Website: apple
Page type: billing-address
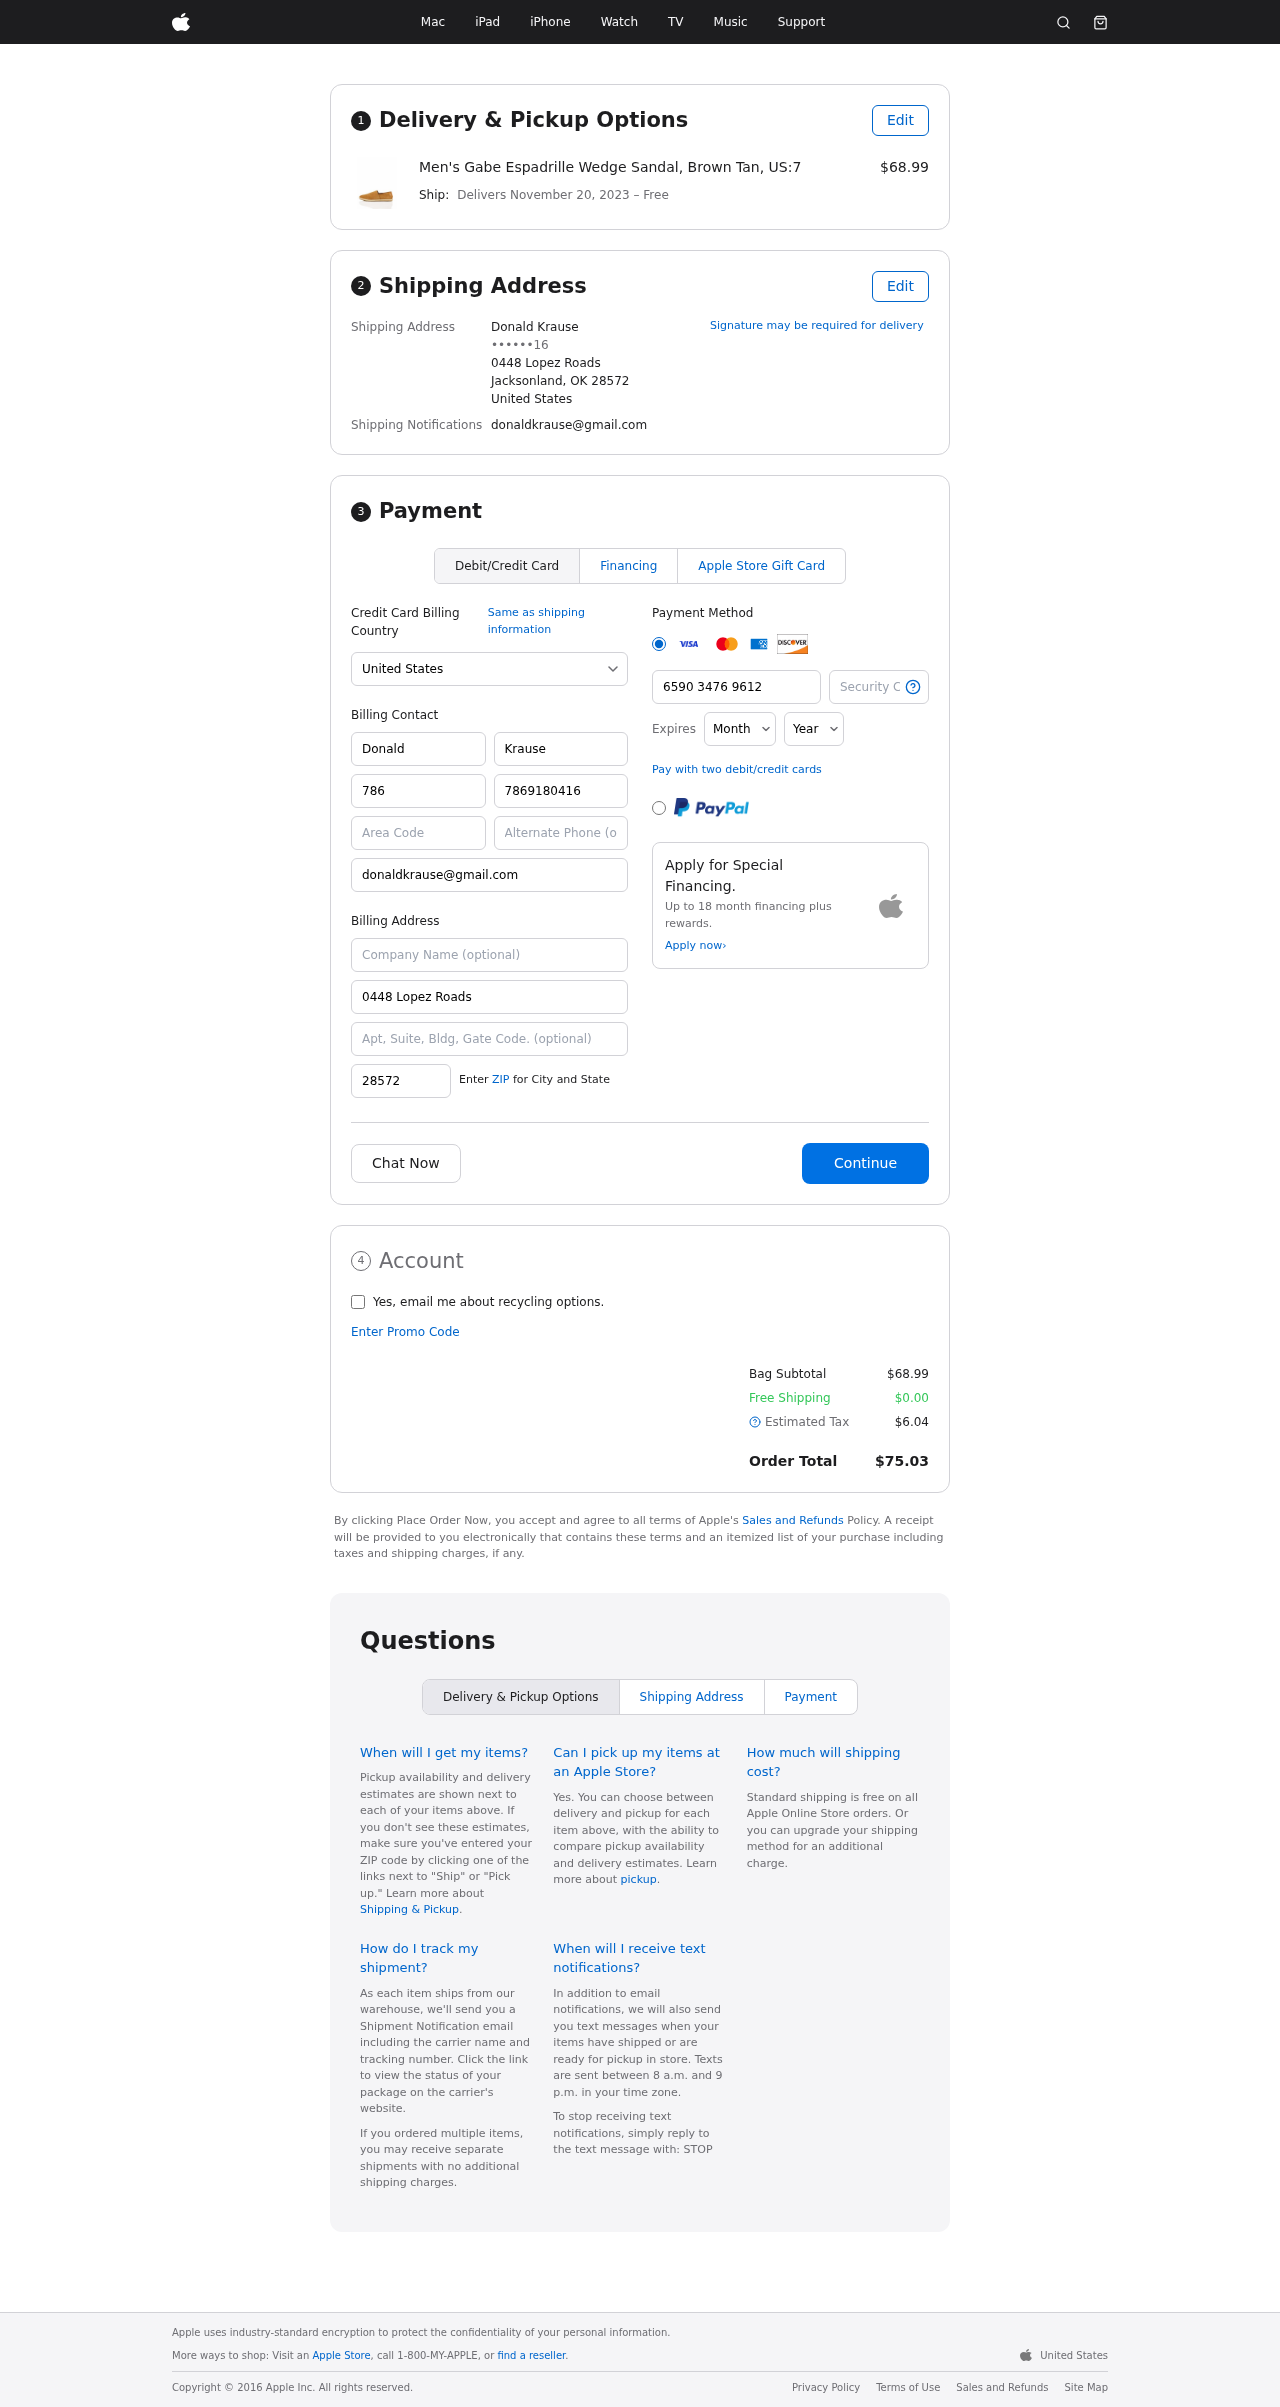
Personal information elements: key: PII_CARD_CVV
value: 576
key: PII_CARD_EXPIRY_MONTH
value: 09
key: PII_CARD_EXPIRY_YEAR
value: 27
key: PII_CARD_NUMBER
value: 6590 3476 9612 3106
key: PII_CITY_STATE_ZIP
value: Jacksonland, OK 28572
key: PII_COUNTRY
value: United States
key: PII_EMAIL
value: donaldkrause@gmail.com
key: PII_FULLNAME
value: Donald Krause
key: PII_STREET
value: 0448 Lopez Roads
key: PII_PHONE_MASKED
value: ••••••16
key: PII_BILLING_FIRSTNAME
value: Donald
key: PII_BILLING_LASTNAME
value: Krause
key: PII_BILLING_PHONE_AREA
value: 786
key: PII_BILLING_PHONE
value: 7869180416
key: PII_BILLING_EMAIL
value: donaldkrause@gmail.com
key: PII_BILLING_STREET
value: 0448 Lopez Roads
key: PII_BILLING_POSTCODE
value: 28572
Product elements: key: PRODUCT1_NAME
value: Men's Gabe Espadrille Wedge Sandal, Brown Tan, US:7
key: PRODUCT1_PRICE
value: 68.99
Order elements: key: ORDER_DELIVERY_DATE
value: November 20, 2023
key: ORDER_SUBTOTAL
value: $68.99
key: ORDER_SHIPPING_COST
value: $0.00
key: ORDER_TAX
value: $6.04
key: ORDER_TOTAL
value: $75.03